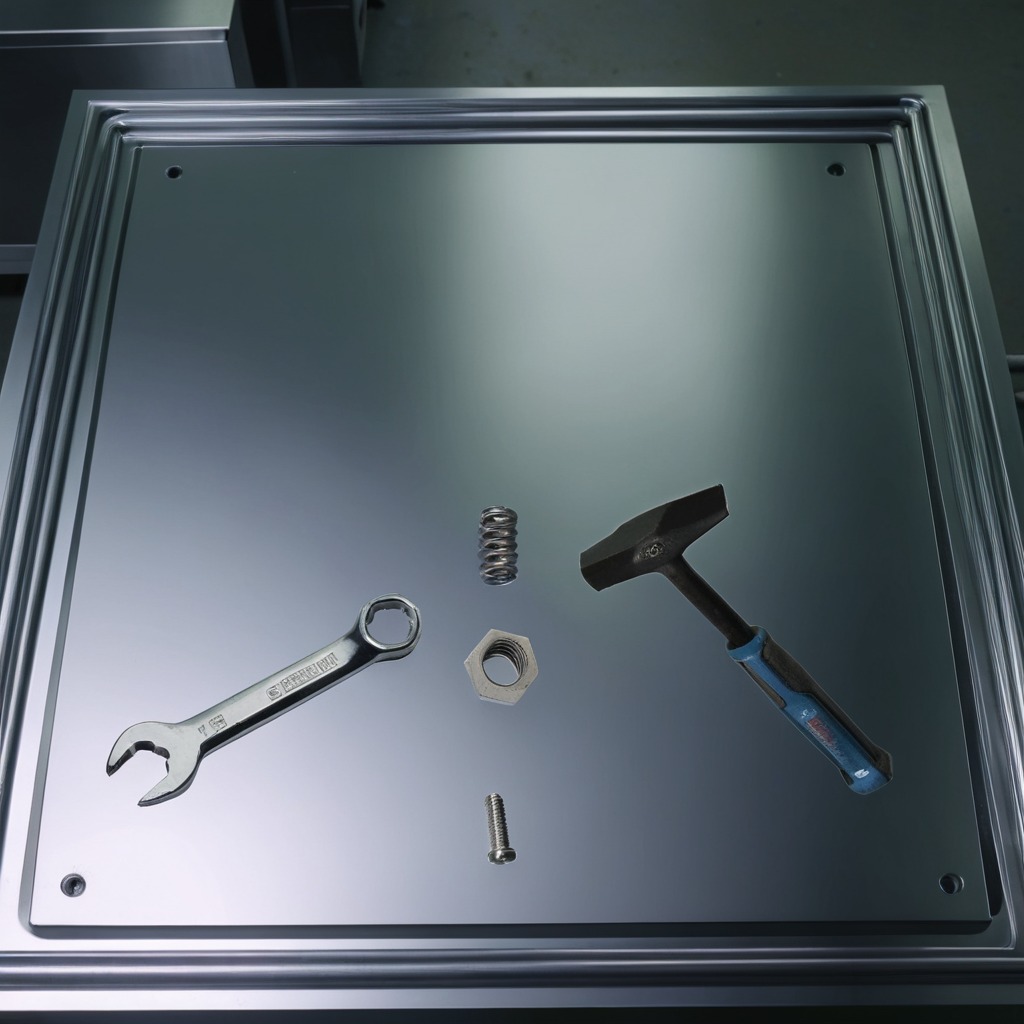
A metal machine screw, a hammer, a coiled metal spring, a metal nut, and a wrench are lying on the metal table.